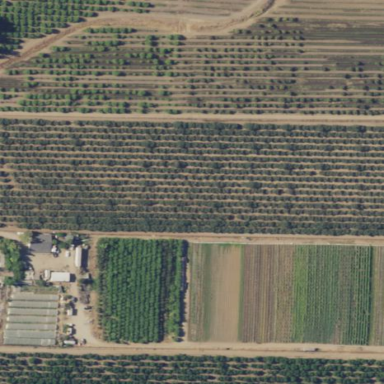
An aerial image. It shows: Orchard filled with persimmon trees.